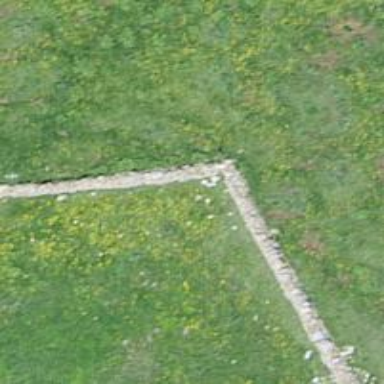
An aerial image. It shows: Wall made of dry stone.